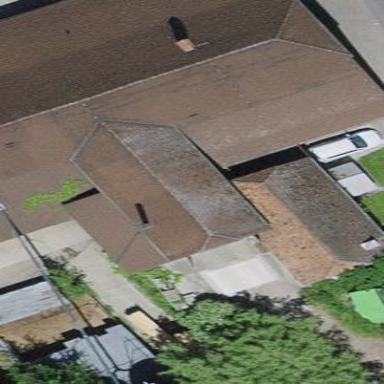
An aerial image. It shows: Barn.